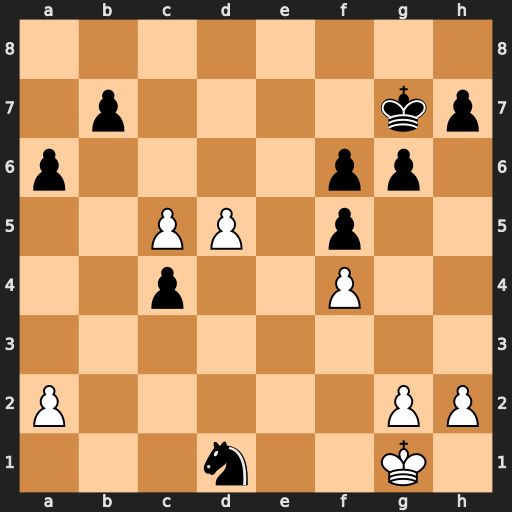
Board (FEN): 8/1p4kp/p4pp1/2PP1p2/2p2P2/8/P5PP/3n2K1
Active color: w
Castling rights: -
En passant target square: -
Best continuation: c6 bxc6 dxc6 Nc3 c7